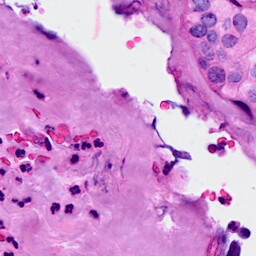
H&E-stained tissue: Breast